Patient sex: F
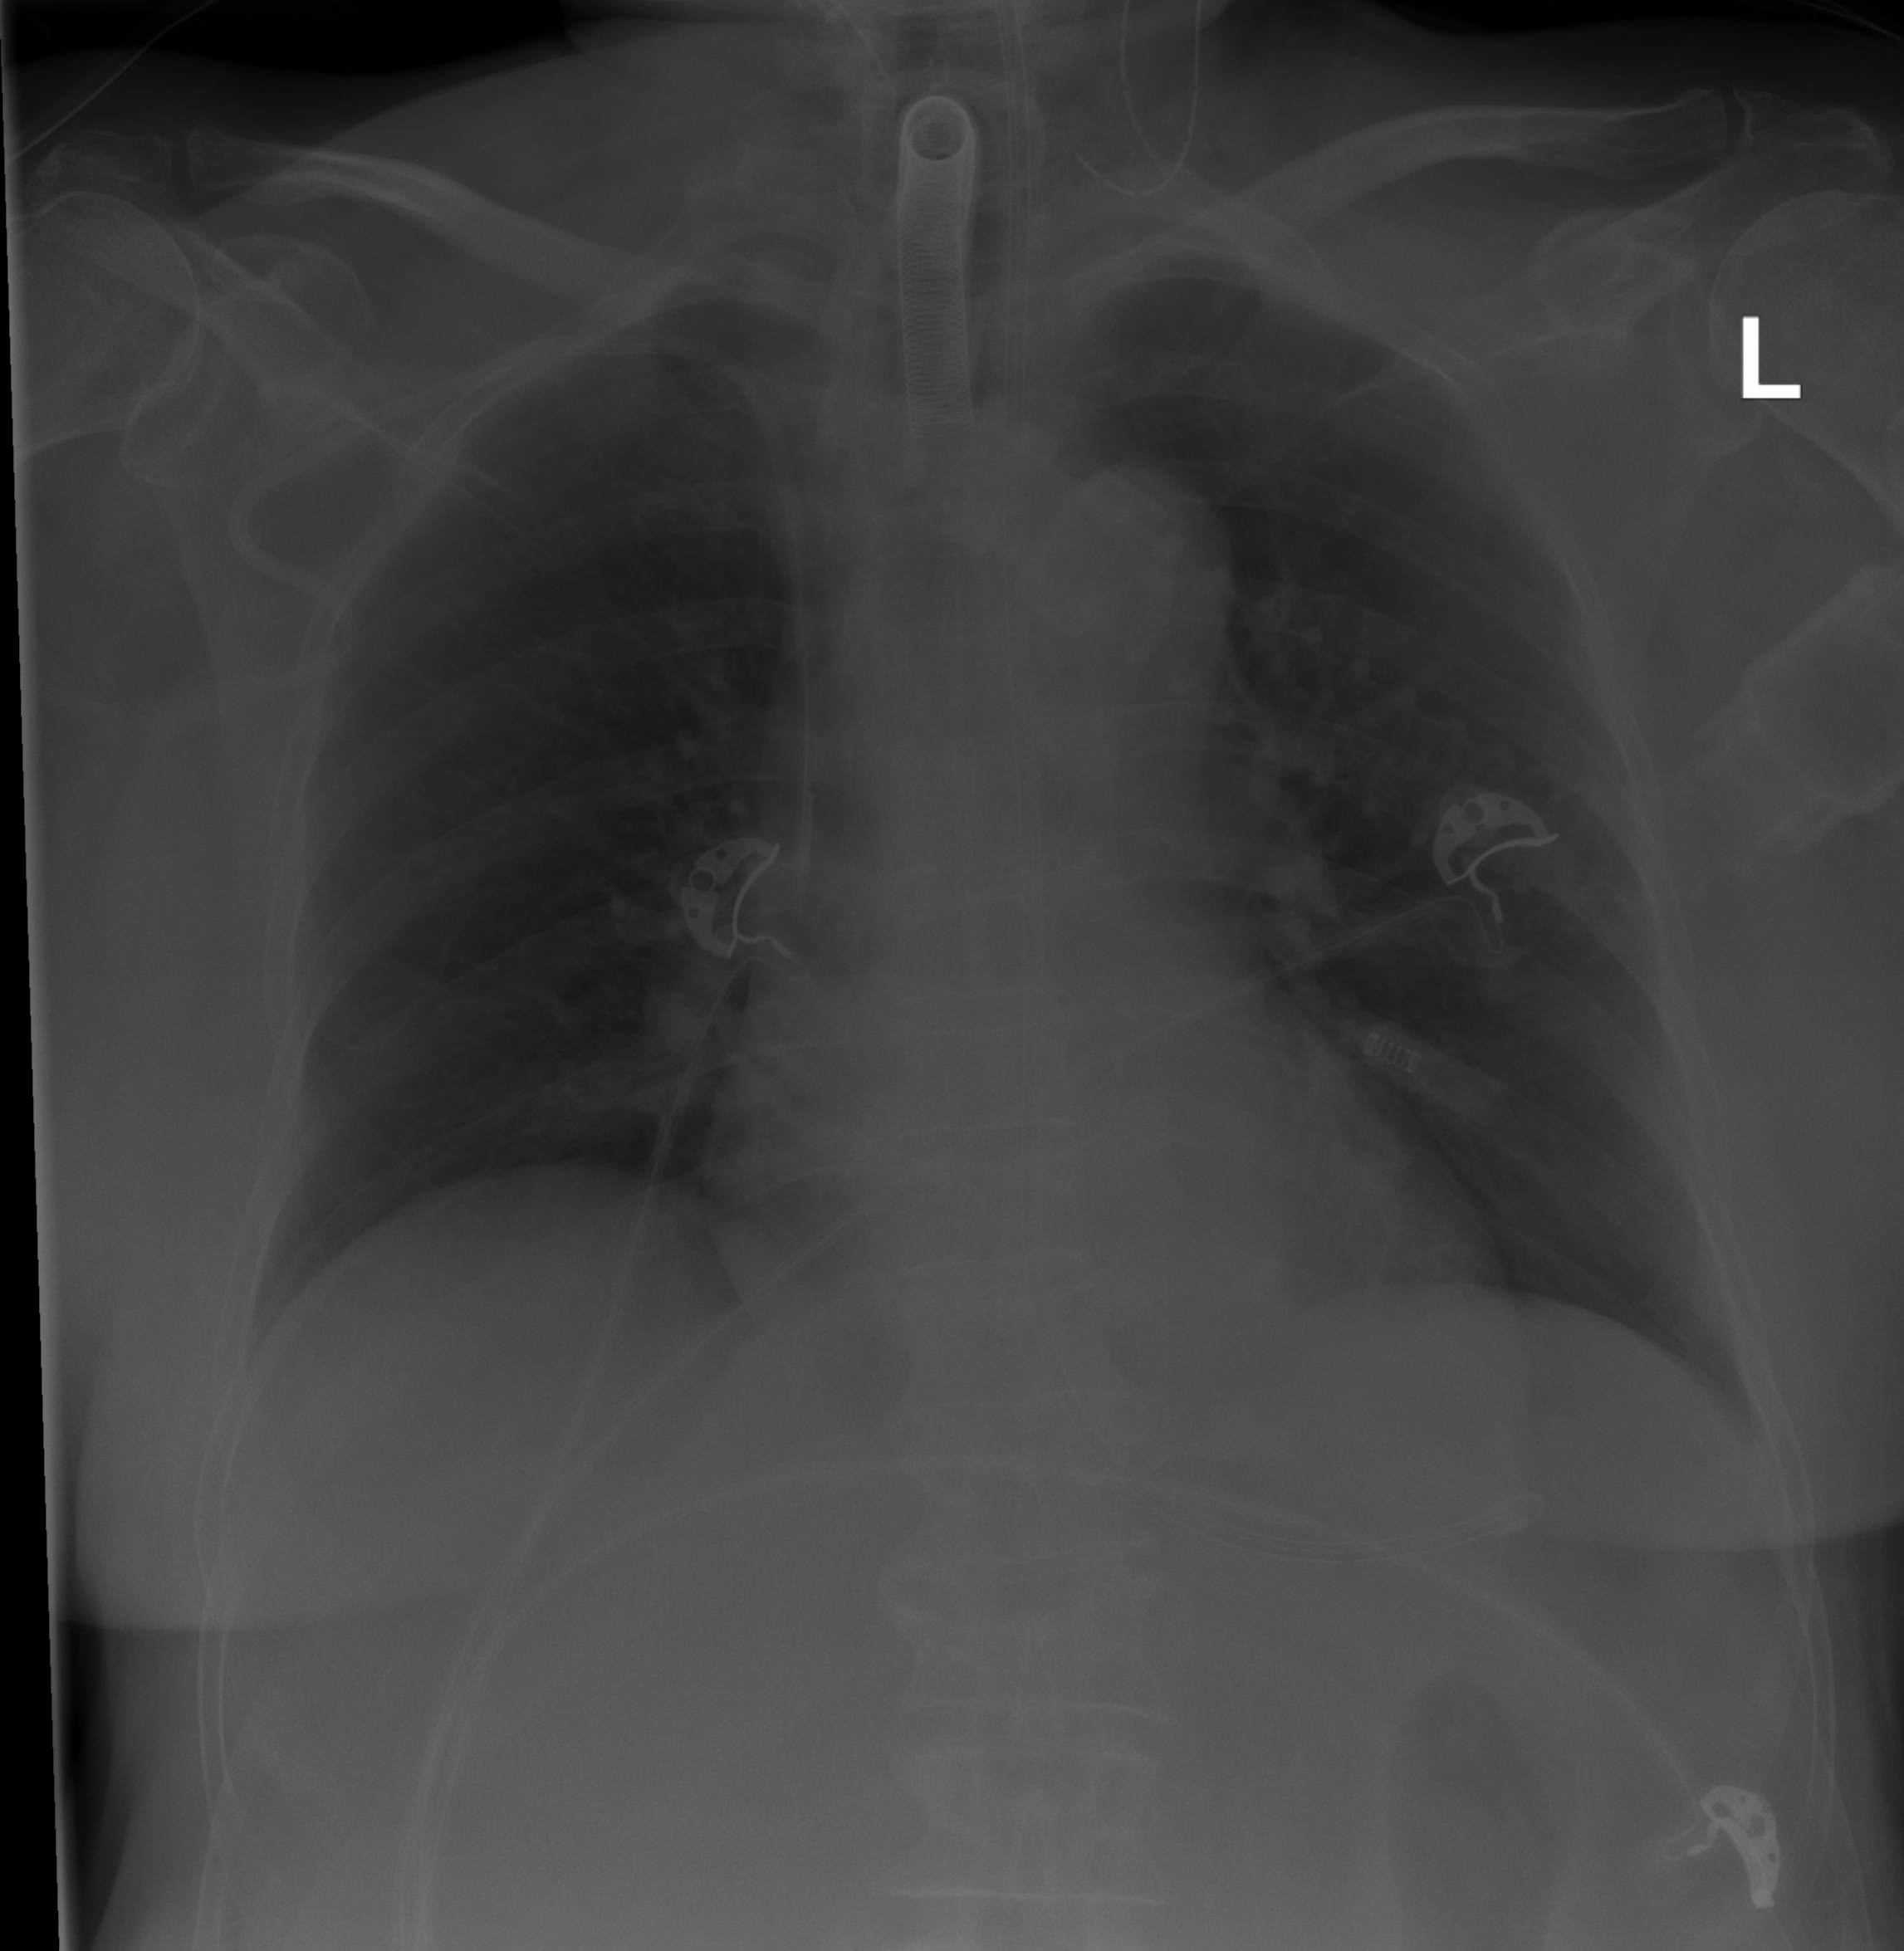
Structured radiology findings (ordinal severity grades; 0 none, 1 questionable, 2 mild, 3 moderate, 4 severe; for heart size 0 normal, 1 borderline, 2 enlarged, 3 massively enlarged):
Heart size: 0
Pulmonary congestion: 0
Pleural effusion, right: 0
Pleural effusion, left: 0
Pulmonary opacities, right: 0
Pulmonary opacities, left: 0
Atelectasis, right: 1
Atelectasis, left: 1